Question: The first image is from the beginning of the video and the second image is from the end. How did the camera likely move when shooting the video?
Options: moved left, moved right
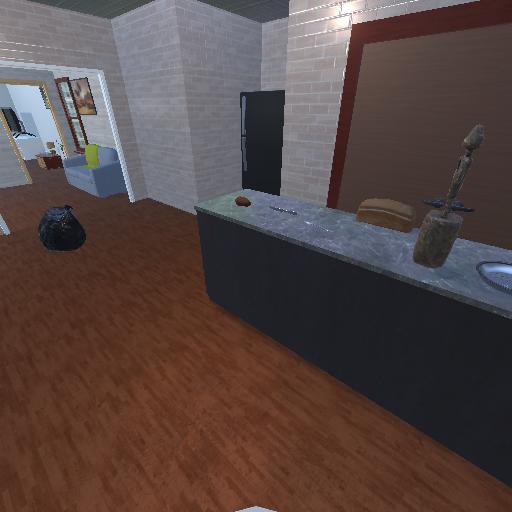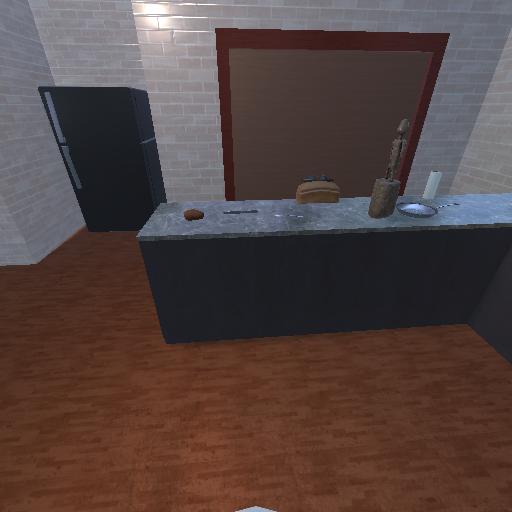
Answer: moved left